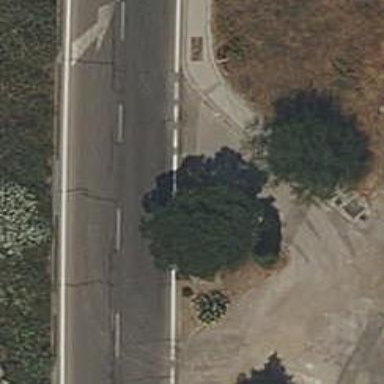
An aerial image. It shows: Tertiary link road with asphalt surface.